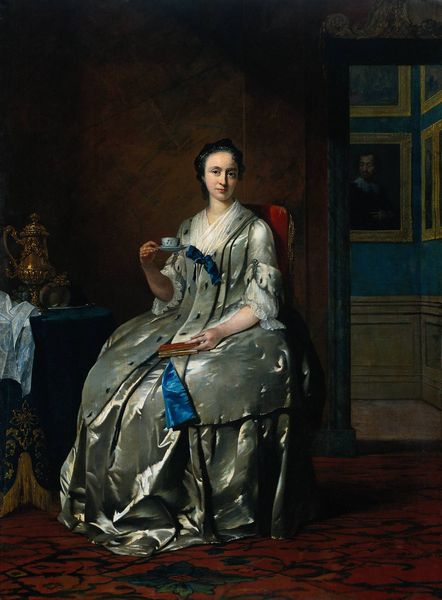
Titel: Portrait der Machteld Muilman(1718-1773), Ehefrau von Jan Pranger
Künstler: Frans van der Mijn
Standort: Amsterdam
Institution: Rijksmuseum
Schlagwörter: blau, dunkel, gemälde, hand, mann, schatten, weiß, sitzen, ausschnitt, braun, finger, frankreich, frau, frisur, getränk, grau, hell, hintergrund, kleid, licht, nase, raum, schwarz, stuhl, tisch, tür, zimmer, ausblick, dame, rot, schal, tuch, malerei, muster, ornament, schleife, teppich, wand, arme, augen, barock, bluse, falten, gesicht, halten, hermelin, pelz, rahmen, samt, silber, spitze, ärmel, bild, bildnis, holland, hände, innenraum, niederlande, portrait, porträt, tischdecke, tischtuch, boden, gold, haare, interieur, sessel, sitzend, stoff, adel, klassizismus, saum, spitzen, england, prinzessin, rokoko, seide, kanne, krug, vase, adelige, schleppe, bilder, perspektive, russland, türe, salon, kaffee, glanz, lesen, robe, tischchen, glänzen, tasse, kammer, tee, faltenwurf, rüschen, schoß, galerie, satin, griff, schimmer, eingang, gang, buch, durchblick, blumenmuster, porträts, geschirr, service, untertasse, bürgertum, treffen, flur, tasche, portraits, lesezeichen, silbern, repräsentation, tapisserie, viktorianisch, teekanne, teetasse, herrscherin, königin, gemäldegalerie, kabinett, spitzenärmel, reflex, aristocrate, bild im bild, bildergalerie, blaue seide, damastkleid, fürstin, goldgeschirr, goldkanne, hermelinpelz, herrschergalerie, herrscherporträt, herrscherporträts, kaffe, orienttepich, orientteppich, porträits, samowar, samtlehne, silbergrau, ssessel, tea time, tee trinken, teetisch, teetischchen, teetrinkerin, tierpelz, zarin, kaffeetasse, alabaster, grazil, schokolade, stzend, pez